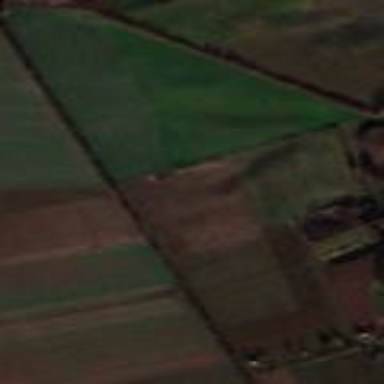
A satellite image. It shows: Picturesque farmland scene.